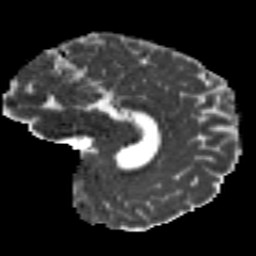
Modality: MD
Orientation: sagittal
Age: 34
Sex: male
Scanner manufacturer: siemens
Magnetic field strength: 3 T
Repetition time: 8.8 s
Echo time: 0.085 s